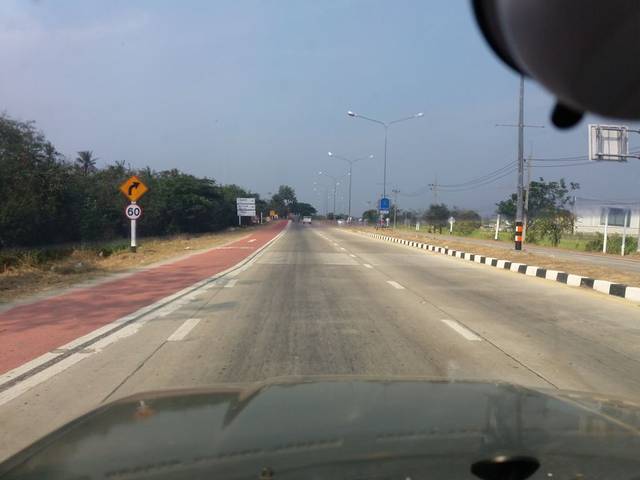
Region: Thailand
Coordinates: 14.871, 100.4